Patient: sex M, age 78
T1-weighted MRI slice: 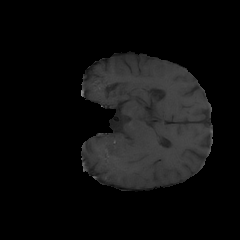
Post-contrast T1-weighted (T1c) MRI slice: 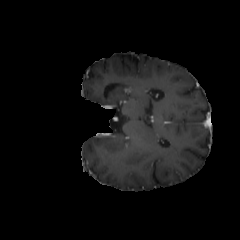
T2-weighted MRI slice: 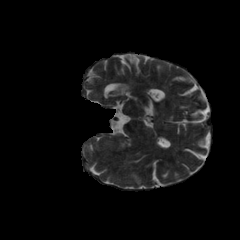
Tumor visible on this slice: no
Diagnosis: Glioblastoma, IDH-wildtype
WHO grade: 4